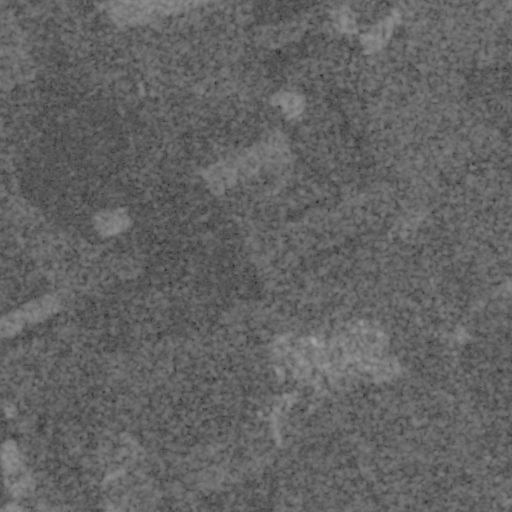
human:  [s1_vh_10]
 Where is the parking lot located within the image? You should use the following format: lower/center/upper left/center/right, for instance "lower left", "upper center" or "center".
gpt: The parking lot is located in the lower center of the image.
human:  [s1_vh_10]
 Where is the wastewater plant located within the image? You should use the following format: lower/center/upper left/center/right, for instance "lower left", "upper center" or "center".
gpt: The wastewater plant is located in the lower right of the image.
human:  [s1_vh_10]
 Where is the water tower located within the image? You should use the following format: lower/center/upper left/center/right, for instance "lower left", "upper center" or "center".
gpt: The water tower is located in the lower center of the image.
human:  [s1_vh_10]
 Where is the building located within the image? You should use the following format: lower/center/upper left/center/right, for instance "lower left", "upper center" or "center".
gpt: There is no building in the image.

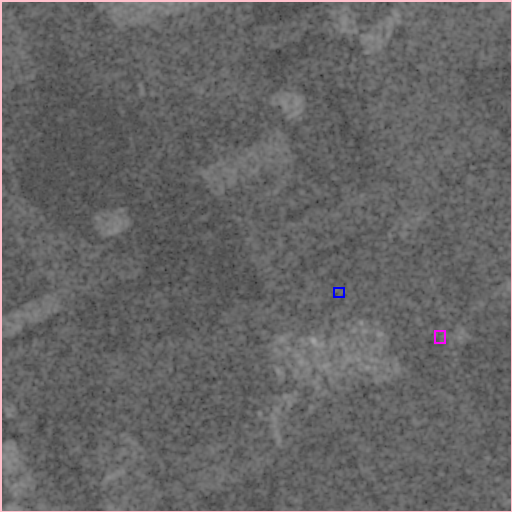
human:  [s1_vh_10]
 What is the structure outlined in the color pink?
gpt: The structure outlined in pink is a crop field.
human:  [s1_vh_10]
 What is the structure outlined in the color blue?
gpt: The structure outlined in blue is a park.
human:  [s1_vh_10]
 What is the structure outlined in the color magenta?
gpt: The structure outlined in magenta is a wastewater plant.
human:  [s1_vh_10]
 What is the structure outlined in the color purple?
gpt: There is no purple outline.